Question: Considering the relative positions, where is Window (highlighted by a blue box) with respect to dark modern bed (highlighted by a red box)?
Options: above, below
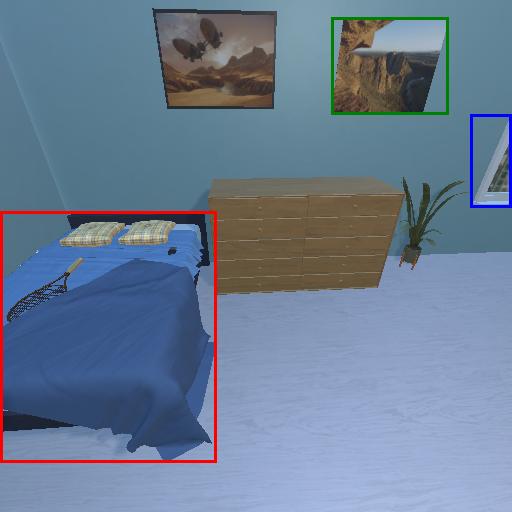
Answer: above